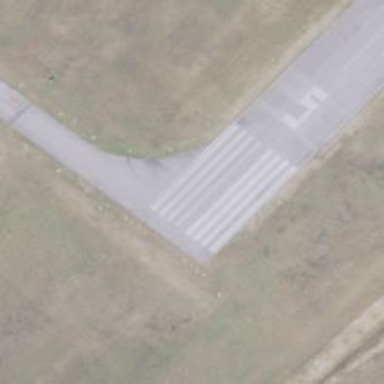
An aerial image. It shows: Runway surface made of asphalt at airport.